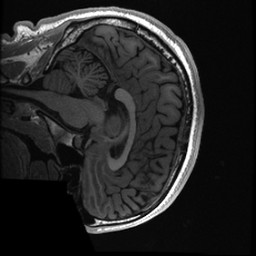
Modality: T1w
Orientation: sagittal
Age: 19
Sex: male